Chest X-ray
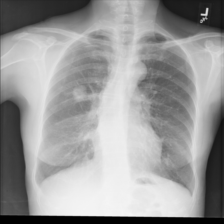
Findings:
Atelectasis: negative
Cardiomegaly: negative
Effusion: negative
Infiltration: negative
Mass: negative
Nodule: negative
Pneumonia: negative
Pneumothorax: positive
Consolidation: negative
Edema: negative
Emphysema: negative
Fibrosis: negative
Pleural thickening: negative
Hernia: negative